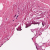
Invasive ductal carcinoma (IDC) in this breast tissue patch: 0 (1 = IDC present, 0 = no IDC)